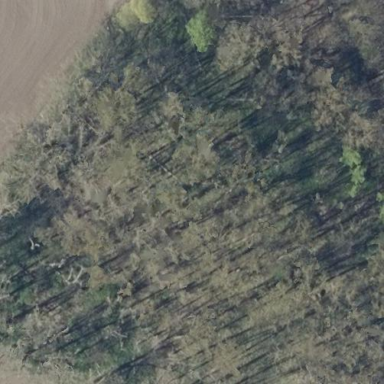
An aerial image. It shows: Forest area.